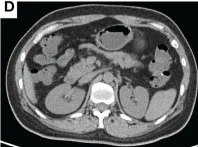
Abdominal and abdominal lymph nodes were not significantly enlarged (D) No enlarged lymph nodes were found in the right hilum and the retroperitoneal area.
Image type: radiology (ct)